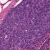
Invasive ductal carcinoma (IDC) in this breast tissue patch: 0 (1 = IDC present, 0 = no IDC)